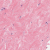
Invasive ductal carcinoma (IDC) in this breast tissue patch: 0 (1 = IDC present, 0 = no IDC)